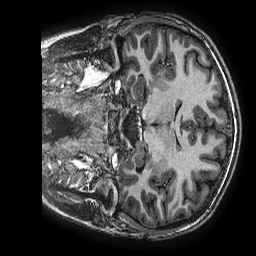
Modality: T1w
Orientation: coronal
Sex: female
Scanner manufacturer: ge
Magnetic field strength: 3 T
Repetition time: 0.00766 s
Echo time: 0.003476 s